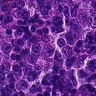
Metastatic tissue present: yes